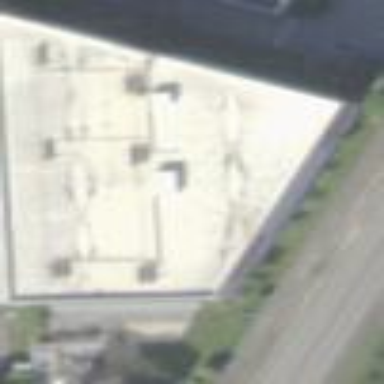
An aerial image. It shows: Storage rental shop located in building.